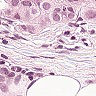
Metastatic tissue present: yes